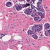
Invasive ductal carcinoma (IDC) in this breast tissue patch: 0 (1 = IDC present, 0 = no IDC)